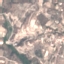
Label: PermanentCrop